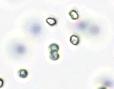
Label: Phaeocystis